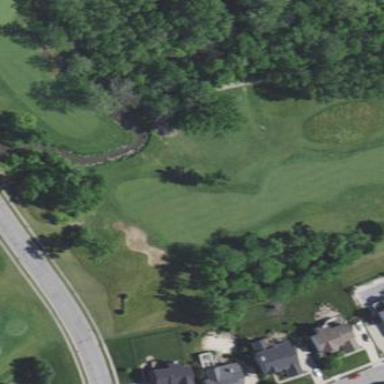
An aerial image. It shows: Golf fairway surrounded by grass.